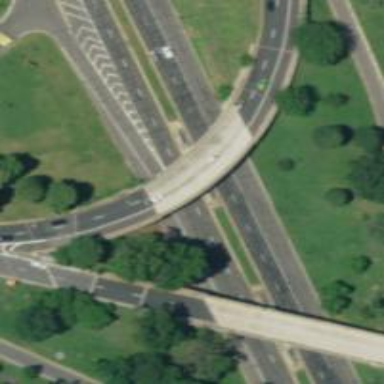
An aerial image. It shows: Bridge over motorway.